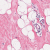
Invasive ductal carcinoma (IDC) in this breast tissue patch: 0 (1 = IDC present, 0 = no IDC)